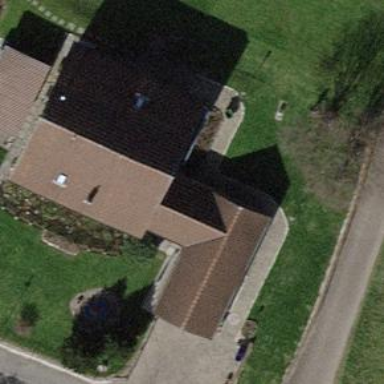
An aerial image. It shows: Detached building.